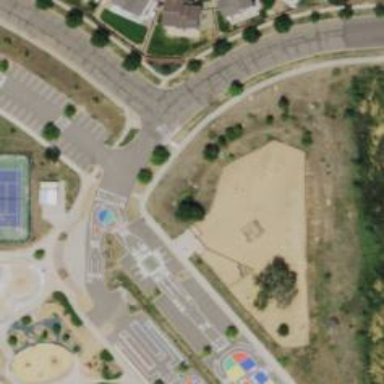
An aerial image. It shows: Dog park for leisure land.